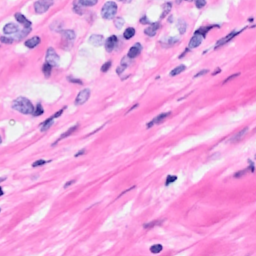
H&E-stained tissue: Breast